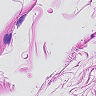
Metastatic tissue present: no